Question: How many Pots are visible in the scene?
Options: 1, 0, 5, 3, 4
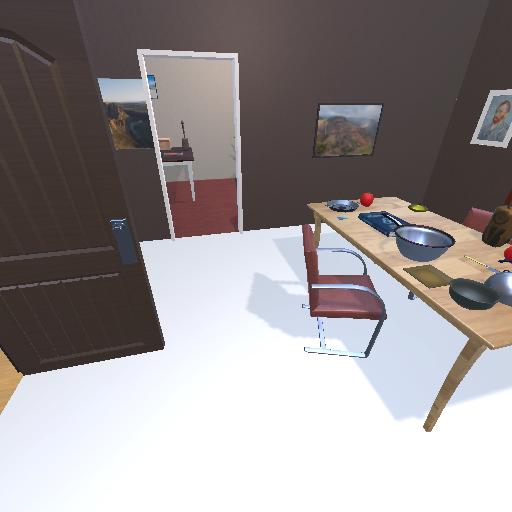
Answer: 1